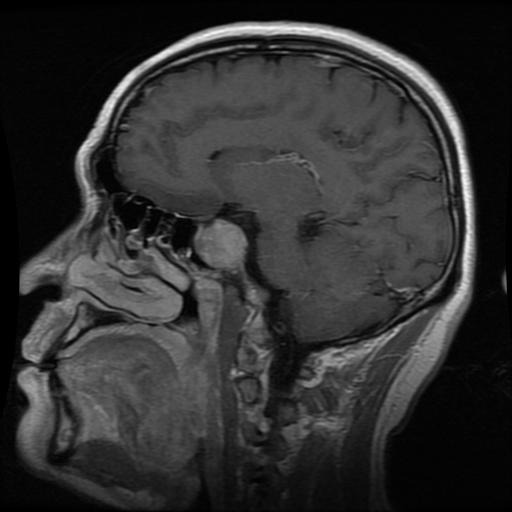
Label: pituitary